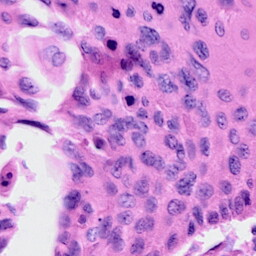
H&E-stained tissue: Cervix